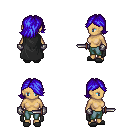
a pixel art fantasy rpg character, female body template, human, tanned skin, black cape, teal pants, blue swoop hairstyle, metal gloves, gray slippers, dagger, four views (front, back, left, right), 2x2 character sprite sheet, small pixel art, hard edges, no anti-aliasing